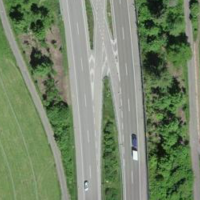
EUNIS habitat code: 57
Species observed at this site:
Milvus milvus